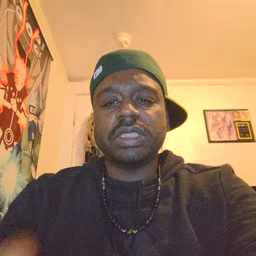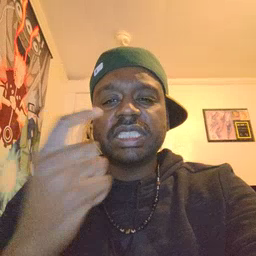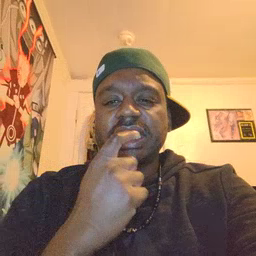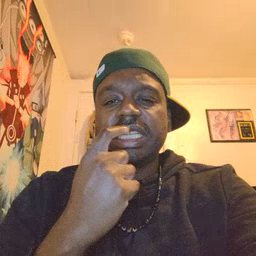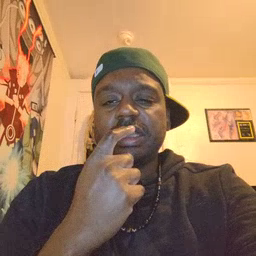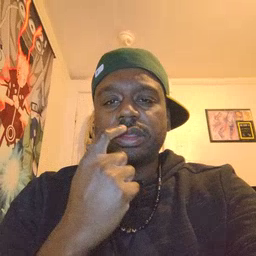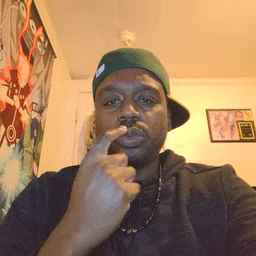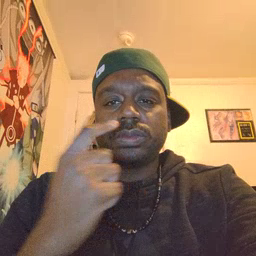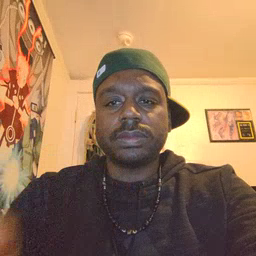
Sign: tooth